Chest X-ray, PA view. Patient: 50 years old, sex M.
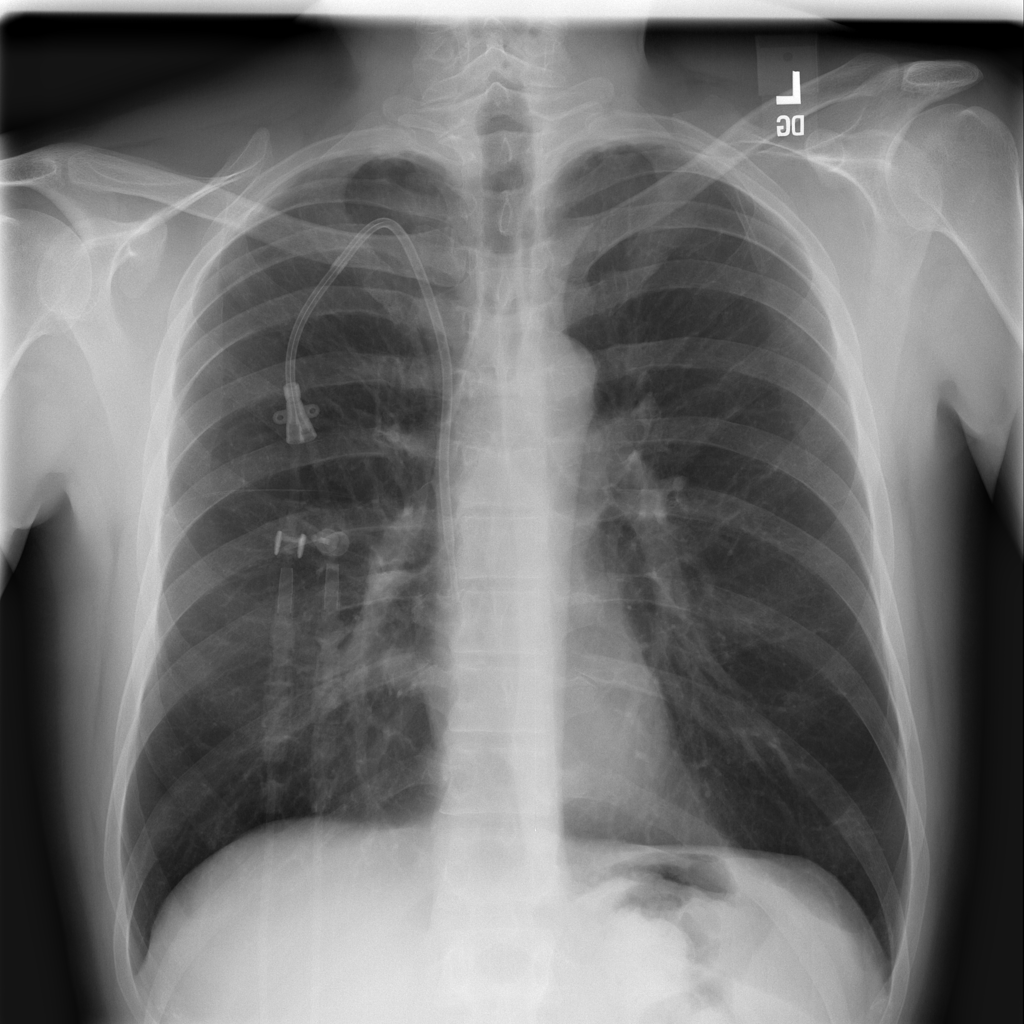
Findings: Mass